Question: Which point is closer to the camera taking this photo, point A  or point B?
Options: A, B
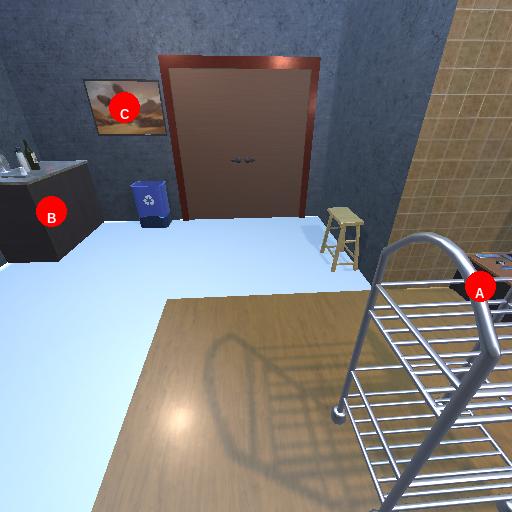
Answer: A